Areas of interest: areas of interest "Commercial service"
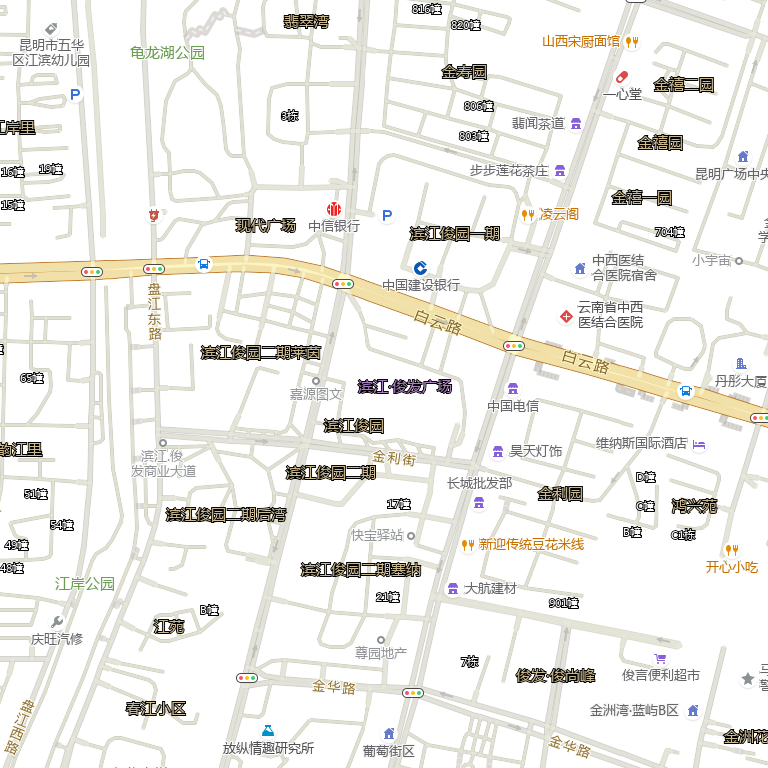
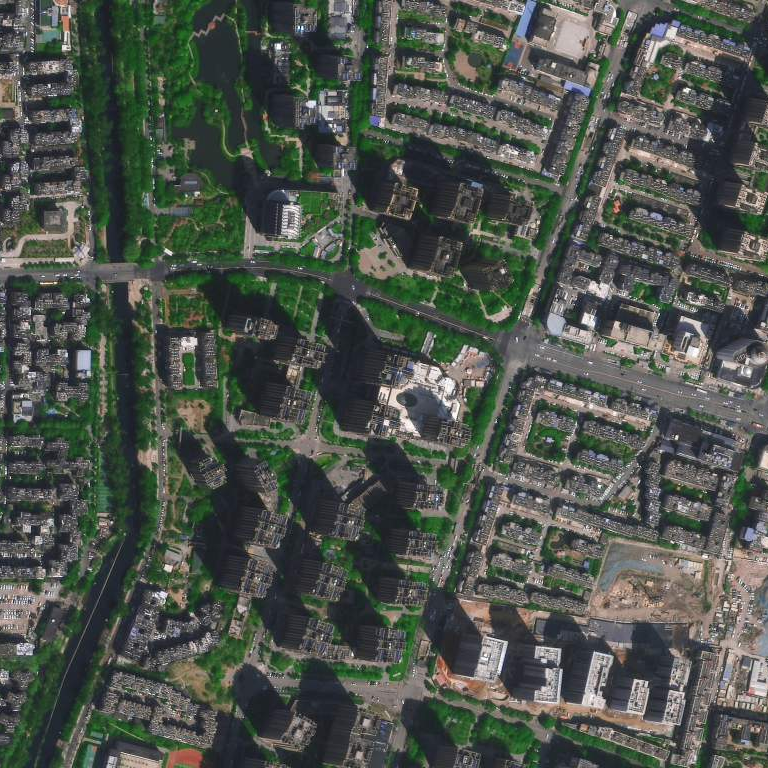